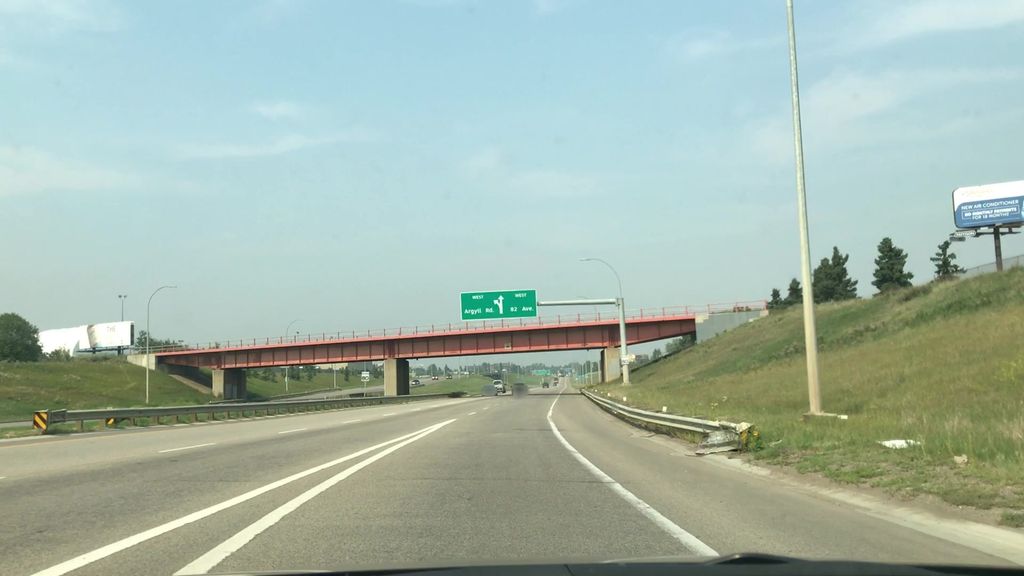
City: edmonton